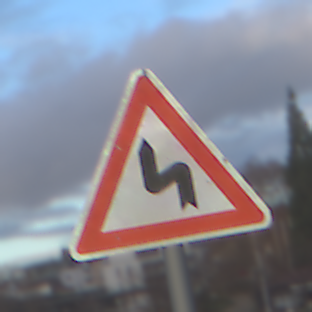
Verkehrszeichen: DoppelkurveZunaechstLinks
Umgebung: Outdoor, Suburban
Tageszeit: SunriseSunset
Wetter: PartlyCloudy
Licht: Natural
Jahreszeit: NotSpecified
Kontrast: LowContrast